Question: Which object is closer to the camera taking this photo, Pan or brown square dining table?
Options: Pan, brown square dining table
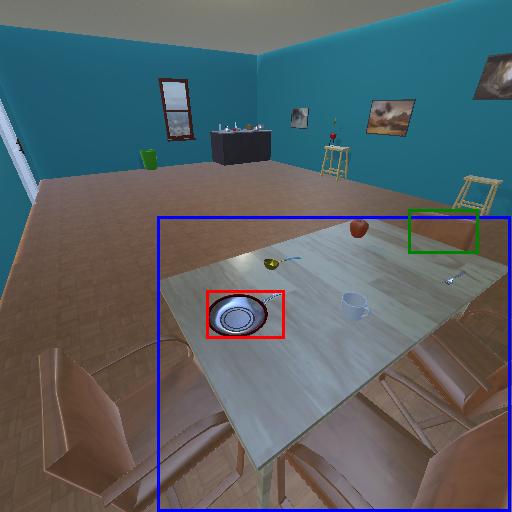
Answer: Pan